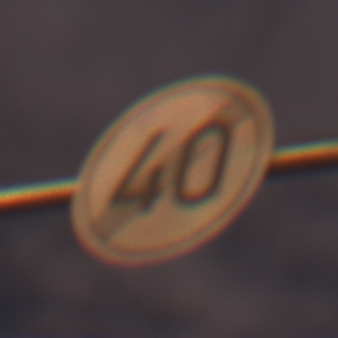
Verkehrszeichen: EndeGeschwindigkeit40
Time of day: Night
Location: Outdoor (Suburban)
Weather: PartlyCloudy
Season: NotSpecified
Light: Artificial